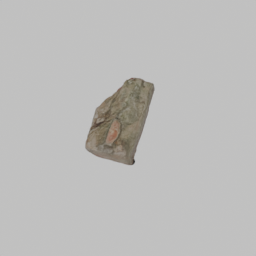
Label: architecture